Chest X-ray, PA view. Patient: 54 years old, sex F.
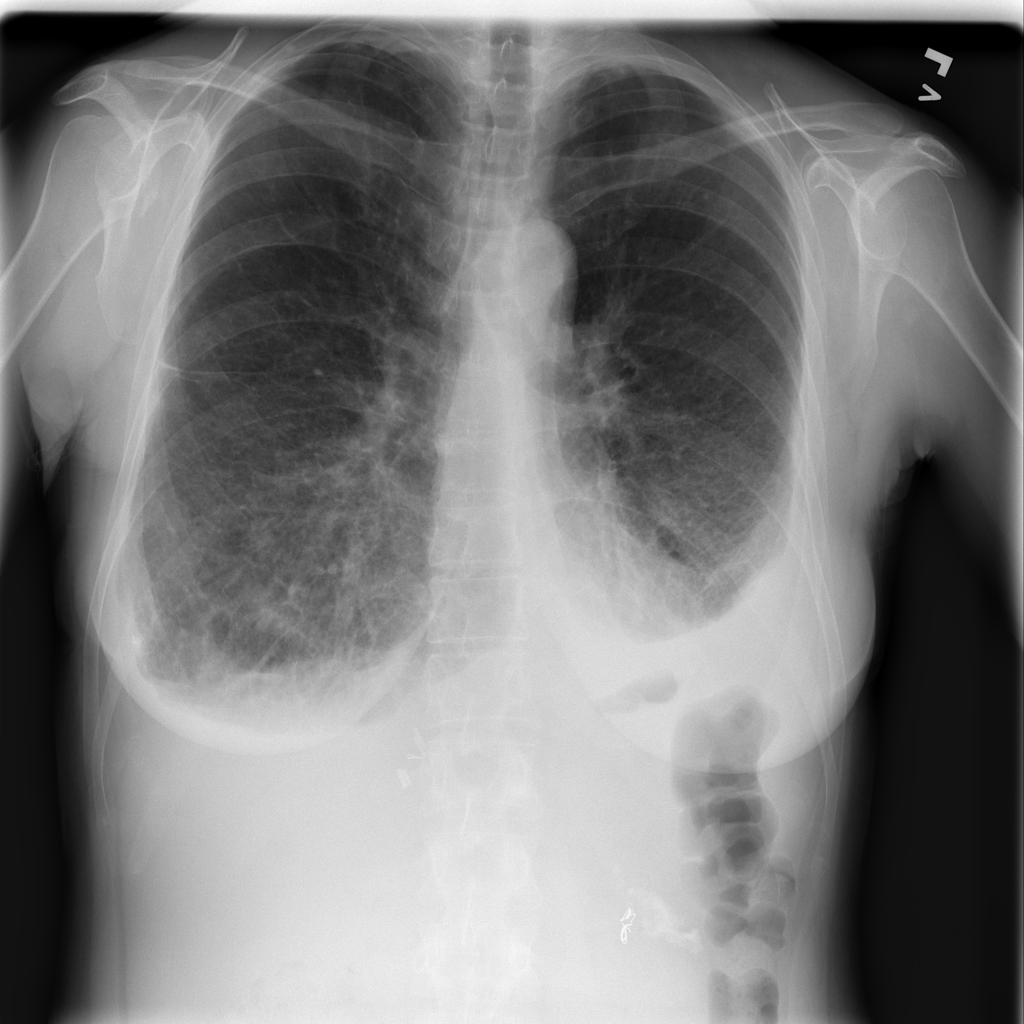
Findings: Effusion, Pneumothorax